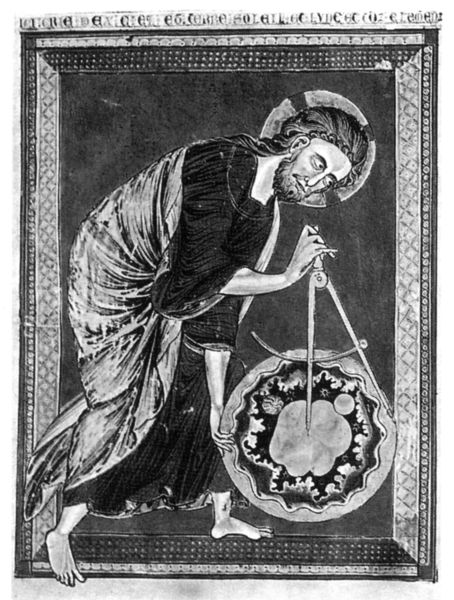
Titel: Bible moralisée
Institution: Wien, Österreichische Nationalbibliothek
Schlagwörter: fuß, gemälde, gott, hand, mann, umhang, finger, frau, malerei, ornament, bart, falten, mensch, rahmen, erde, figur, gewand, gold, mantel, gebeugt, kreis, rad, bordüre, runde, zopf, foto, barfuss, buch, form, scheibe, schwarz-weiß, gebilde, künstler, heiligenschein, nimbus, christus, jesus, mittelalter, heiliger, jesu, tunika, welt, genesis, handschrift, weltall, architekt, schaffen, latein, zirkel, gottvater, buchmalerei, schöpfung, weltbild, kosmos, erschaffung, schöpfer, jeus, erdkreis, mikrokosmos, mundi, makrokosmos, weltordnung, kreator, creator mundi, weltenschöpfer